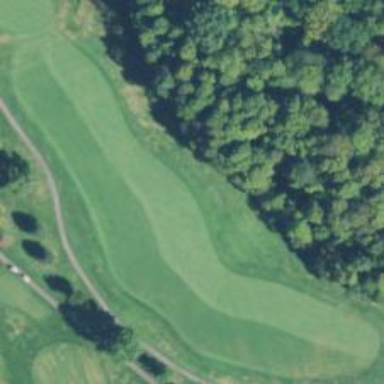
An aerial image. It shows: Golf fairway surrounded by grass.